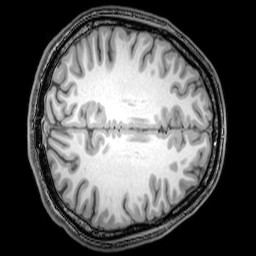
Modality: T1w
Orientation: axial
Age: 24
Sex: male
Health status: healthy
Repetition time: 0.081 s
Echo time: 0.037 s